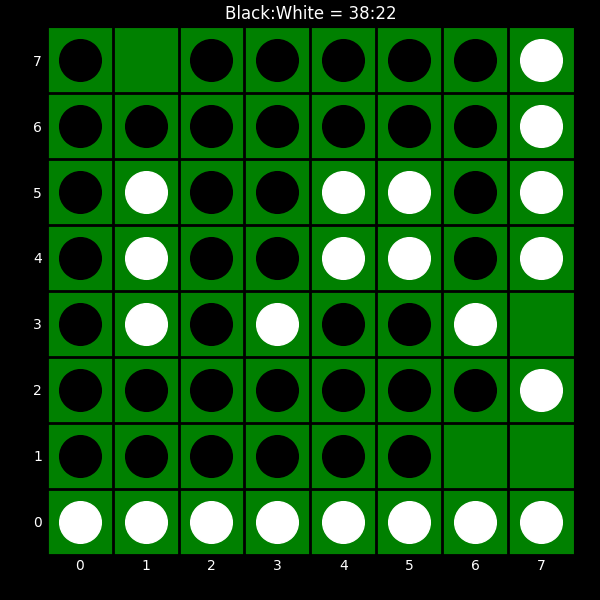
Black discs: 38
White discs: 22